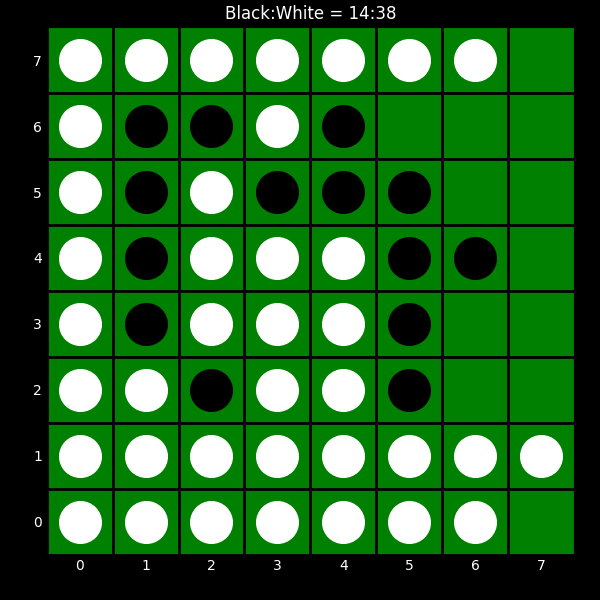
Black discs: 14
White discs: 38